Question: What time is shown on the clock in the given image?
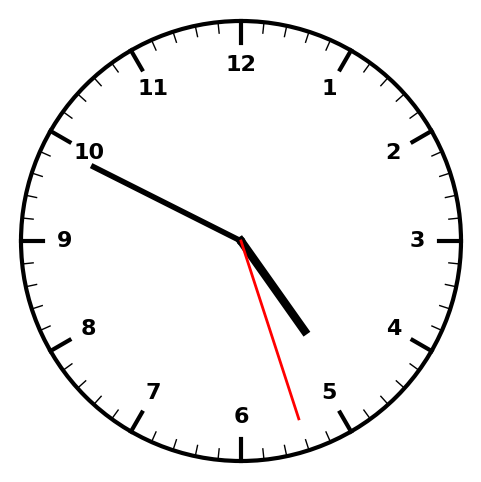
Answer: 04:49:27